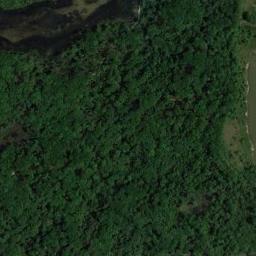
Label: forest